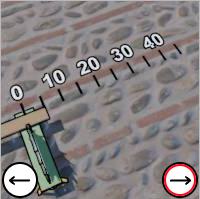
Task: length
Answer: 5
First scale value: 10.0